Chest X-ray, PA view. Patient: 58 years old, sex F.
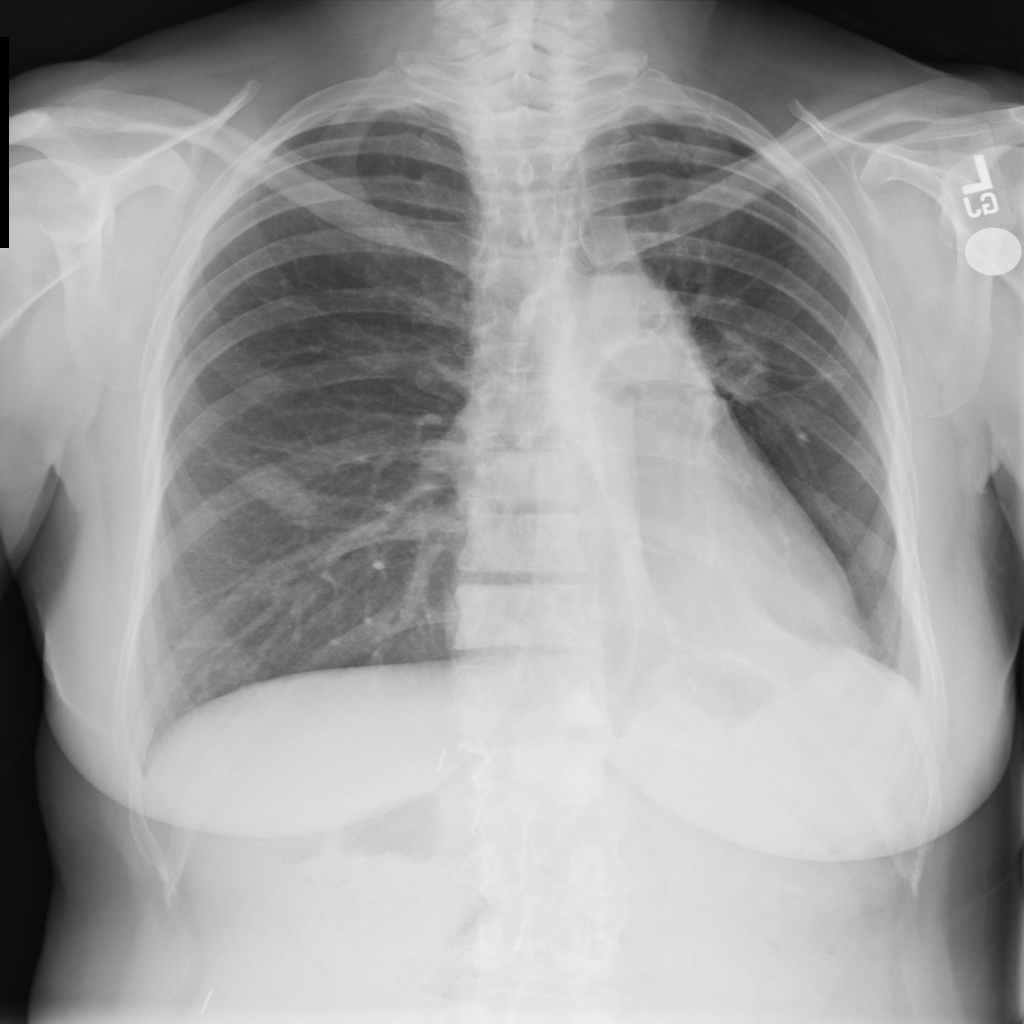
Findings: No Finding